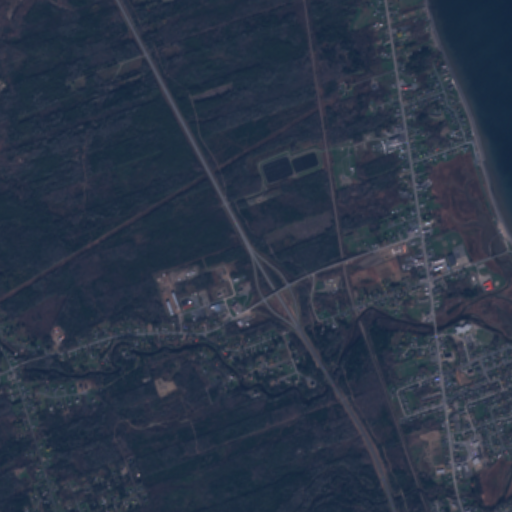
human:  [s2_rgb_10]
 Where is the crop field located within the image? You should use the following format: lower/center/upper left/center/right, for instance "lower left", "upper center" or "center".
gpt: The crop field is located in the center right of the image.
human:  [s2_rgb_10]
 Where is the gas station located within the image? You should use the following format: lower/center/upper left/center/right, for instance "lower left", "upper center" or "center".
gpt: The gas station is located in the center right of the image.
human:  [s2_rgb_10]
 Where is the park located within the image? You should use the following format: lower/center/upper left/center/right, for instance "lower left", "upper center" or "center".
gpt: The park is located in the lower right of the image.
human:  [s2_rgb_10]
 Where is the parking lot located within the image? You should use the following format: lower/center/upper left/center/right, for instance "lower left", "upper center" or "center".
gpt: The parking lot is located in the right of the image.
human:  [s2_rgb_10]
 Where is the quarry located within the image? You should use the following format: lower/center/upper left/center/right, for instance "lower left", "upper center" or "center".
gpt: The quarry is located in the lower left of the image.
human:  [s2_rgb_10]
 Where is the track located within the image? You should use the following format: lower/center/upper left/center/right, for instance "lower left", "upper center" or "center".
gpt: The track is located in the lower right of the image.
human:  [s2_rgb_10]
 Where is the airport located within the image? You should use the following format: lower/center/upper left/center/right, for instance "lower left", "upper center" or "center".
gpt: There is no airport in the image.